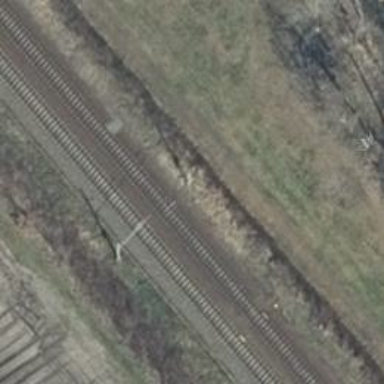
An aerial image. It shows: Railway milestone with catenary mast.